RGB frame:
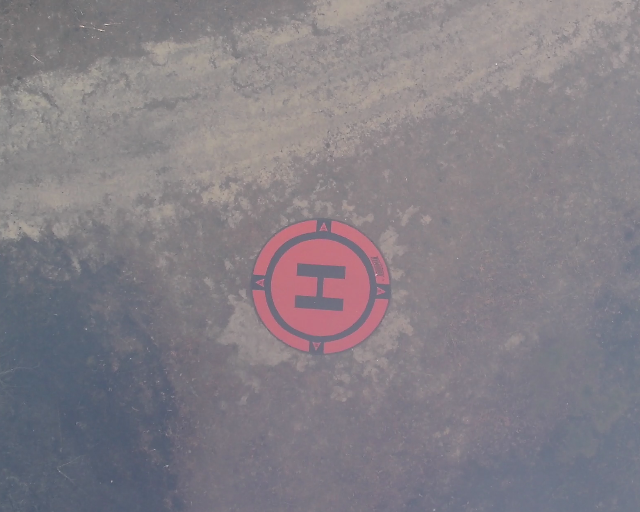
Thermal frame:
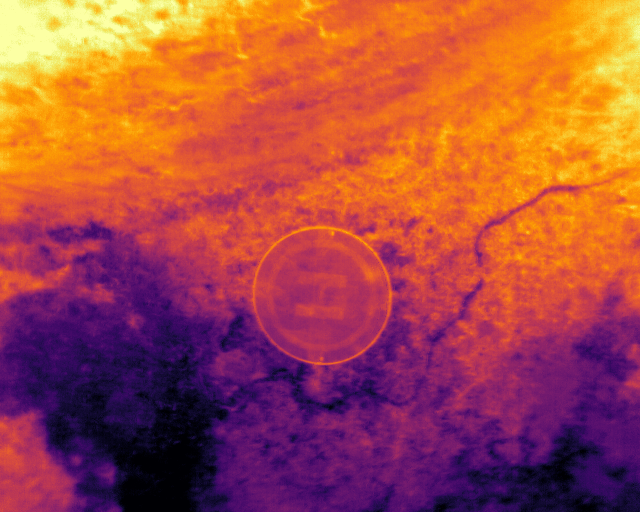
Captured: 2026-02-26 03:12:05
Pixels at or above 80 °C: 0 (fraction of frame: 0)